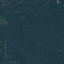
Land use / land cover: Forest